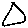
Label: triangle